Question: I'm running the following function:
'''
def plot_variance_analysis(indices, stat_frames, legend_labels, shape):
x = np.linspace(1, 5, 500)
fig, axes = plt.subplots(shape[0], shape[1], sharex=True sharey=True)
questions_and_axes = zip(indices, axes.ravel())
frames_and_labels = zip(stat_frames, legend_labels)
for qa in questions_and_axes:
q = qa[0]
ax = qa[1]
for fl in frames_and_labels:
frame = fl[0]
label = fl[1]
ax.plot(x, stats.norm.pdf(x, frame['mean'][q], frame['std'][q]), label=label)
ax.set_xlabel(q)
ax.legend(loc='best')
plt.xticks([1,2,3,4,5])
return fig, axes
'''
Here's what I get with some of my own sample data:

I'm trying to maintain the shared state between axes, but at the same time display the tick labels for the x axis on subplots (including the top two). I can't find any means to turn this off in the documentation. Any suggestions? Or should I just set the x tick labels axis by axis?
I'm running matplotlib 1.4.0, if that's important.
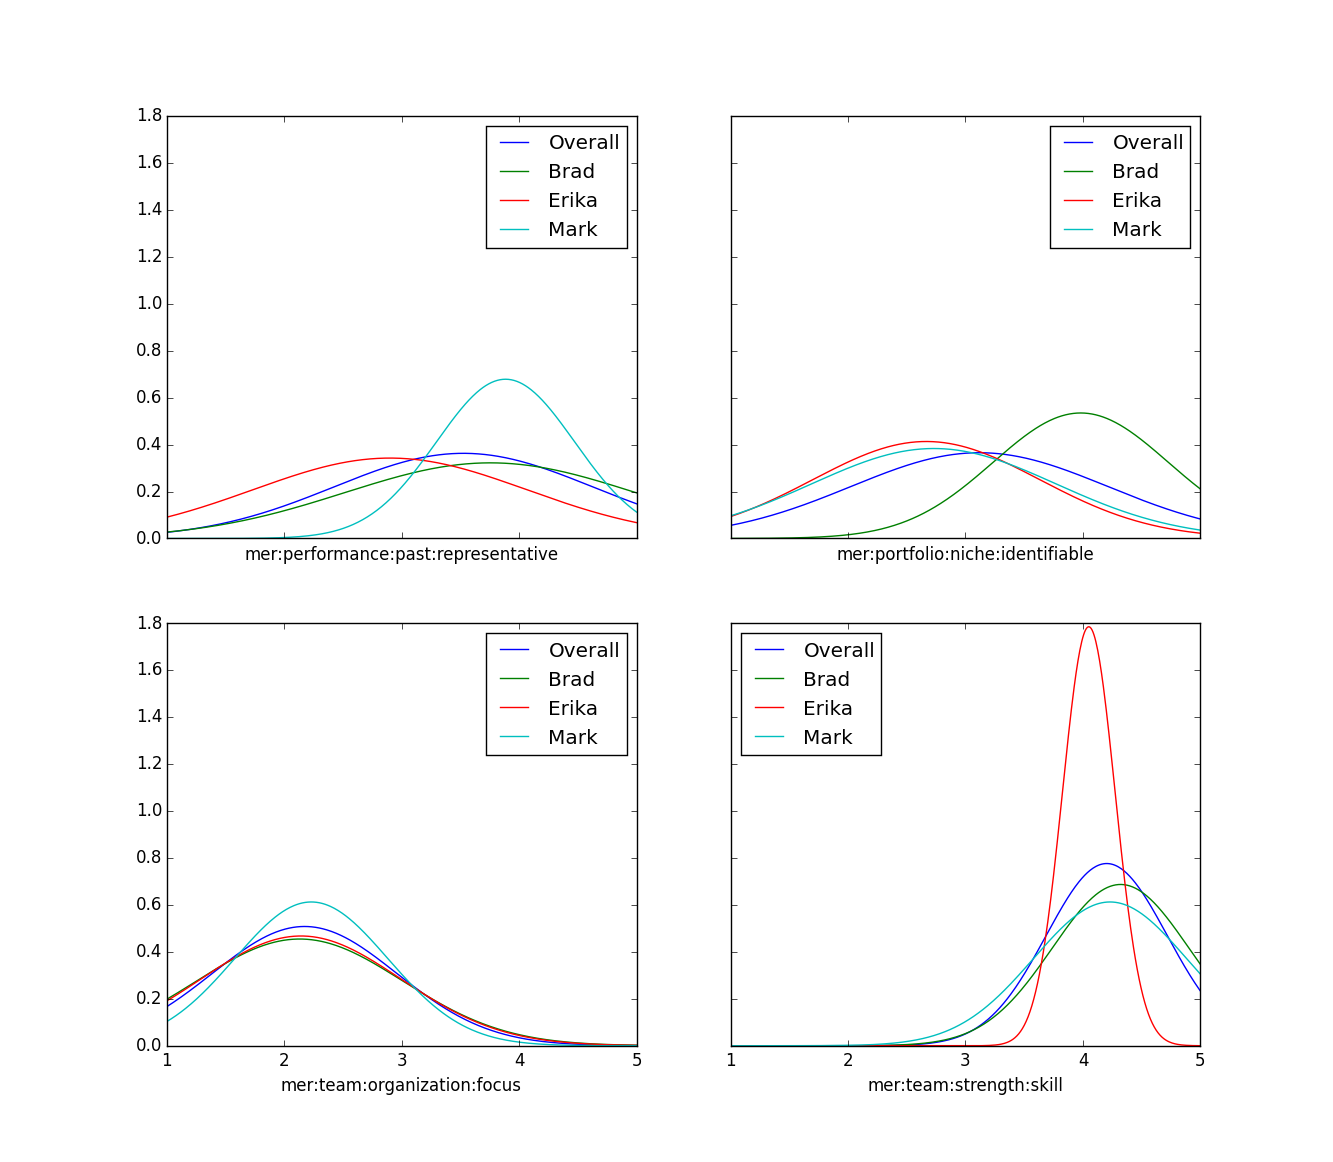
Answer: In Matplotlib 2.2 and above the tick labels can be turned back on using:
'''
ax.xaxis.set_tick_params(labelbottom=True)
'''